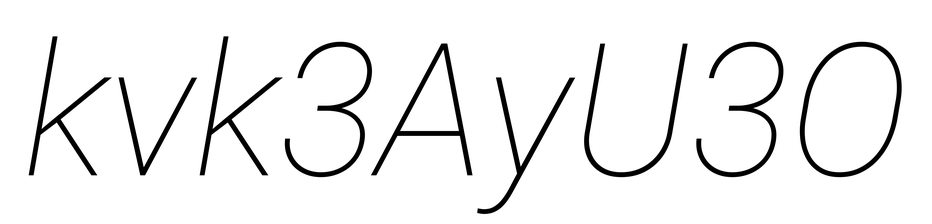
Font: Roboto-Italic_Thin_Italic